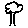
Label: tree